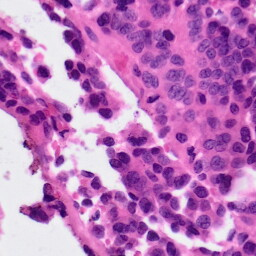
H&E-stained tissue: Ovarian